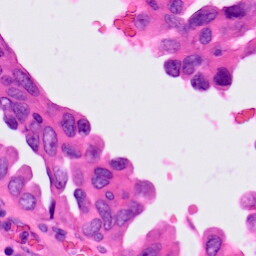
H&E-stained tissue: Lung